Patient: sex F, age 68
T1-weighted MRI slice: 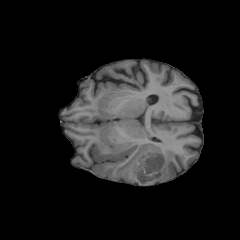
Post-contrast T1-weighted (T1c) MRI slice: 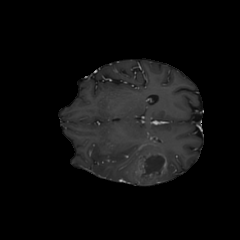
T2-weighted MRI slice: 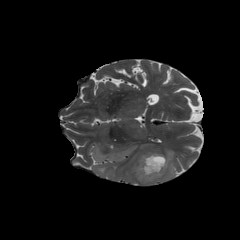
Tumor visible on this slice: yes
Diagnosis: Glioblastoma, IDH-wildtype
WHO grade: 4